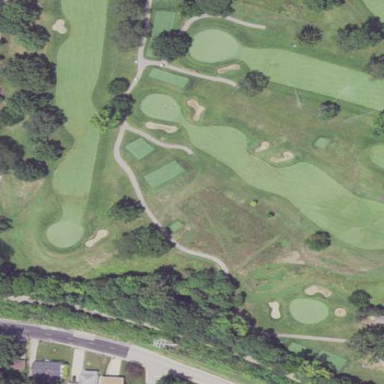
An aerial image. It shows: Grassy area designated as golf fairway.